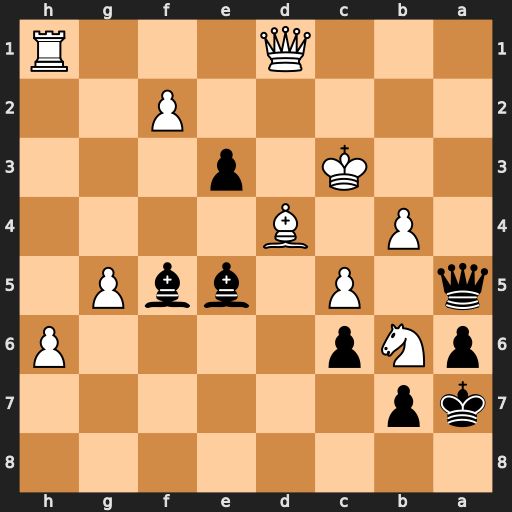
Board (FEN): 8/kp6/pNp4P/q1P1bbP1/1P1B4/2K1p3/5P2/3Q3R
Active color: b
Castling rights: -
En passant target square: -
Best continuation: Qa3+ Qb3 Bxd4+ Kc4 Be6+